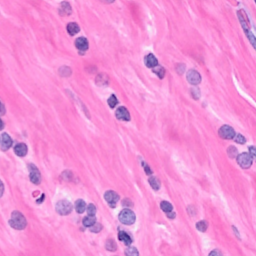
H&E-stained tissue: Breast